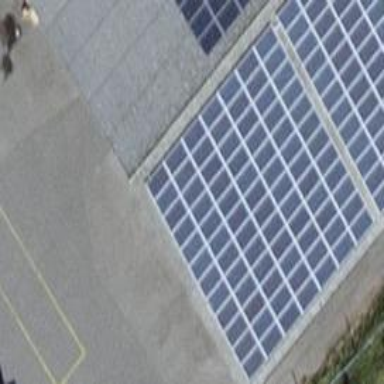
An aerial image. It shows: Small solar photovoltaic panel generator installed on roof.